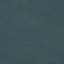
Land use / land cover class: SeaLake